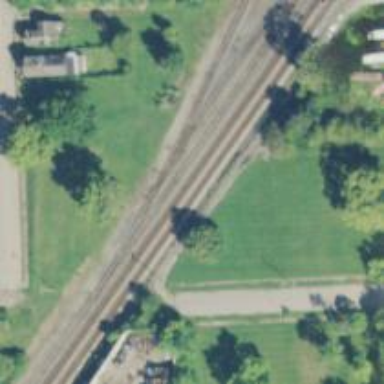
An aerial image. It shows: Railway track.